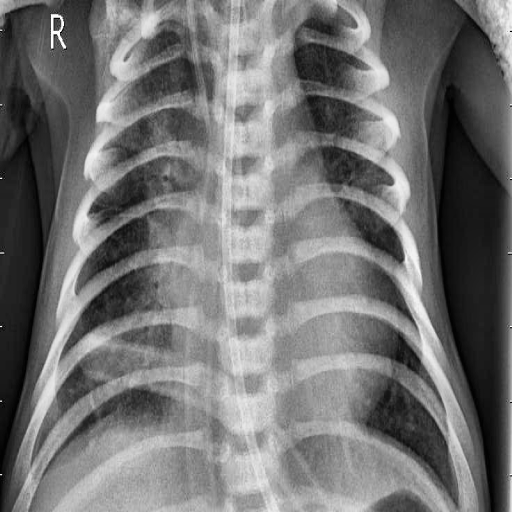
Finding: PNEUMONIA